Field crop: maize
Growth stage: 1
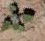
Species: chenopodium